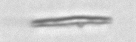
Label: fiber